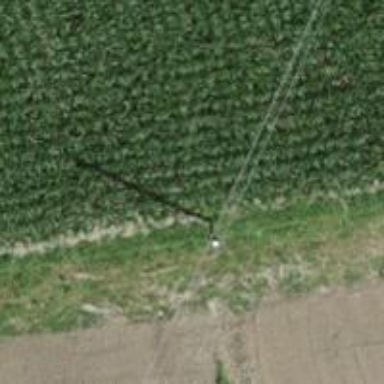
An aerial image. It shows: Minor power line.